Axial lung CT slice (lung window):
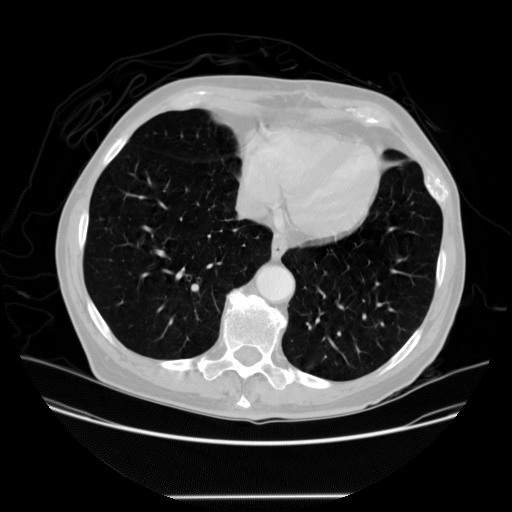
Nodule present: no